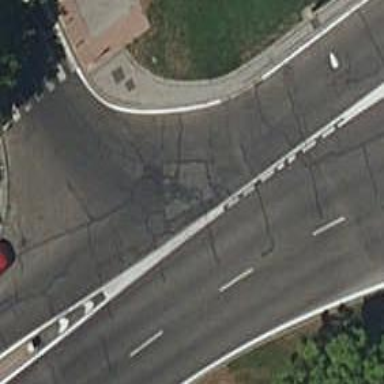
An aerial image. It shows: Secondary road with asphalt surface.